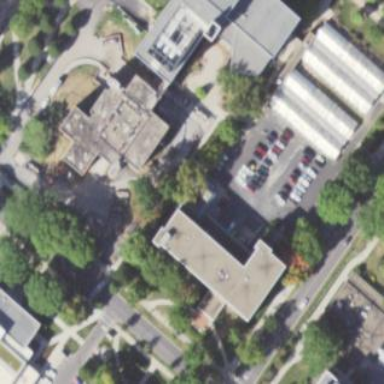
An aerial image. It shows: View of university building.